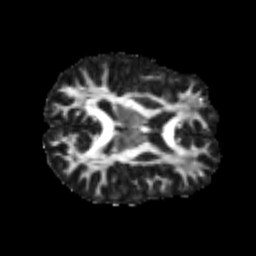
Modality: FA
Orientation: axial
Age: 25
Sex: male
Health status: healthy
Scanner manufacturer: siemens
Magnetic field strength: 3 T
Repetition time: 3.6 s
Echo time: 0.092 s